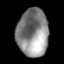
Tissue: lung
Cell type: Others
Senescence score: 0.2353
Nuclear area (px): 1463
Mean DAPI intensity: 136.497